Question: I'm doing a project using phonegap 2.4 and the latest facebook plugin
<URL>
my problem is with posting to the user wall feed, I'm able to authenticate the user, get all the proper events for that, etc. but when I'm try to post to a feed (I'm doing the ask for read first then write permissions sequence due a new api inside ios6 and have the publish permission for the user and also I have setup my facebook account on settings, ah and also I I'm using facebook sdk 3.1) the console just trough and error
***** Terminating app due to uncaught exception 'NSInternalInconsistencyException', reason: '-[__NSCFDictionary removeObjectForKey:]: mutating method sent to immutable object'**
is trying to remove and object from and inmutable dictionary, but why? where? how to solve this?
this what my js methond is trying to do
'''
var params = {
method: 'feed',
name: 'Facebook Dialogs',
link: 'https://developers.facebook.com/docs/reference/dialogs/',
picture: 'http://fbrell.com/f8.jpg',
caption: 'Reference Documentation',
description: 'Dialogs provide a simple, consistent interface for applications to interface with users.'
};
FB.ui(params, function(obj) { console.log(obj); });
'''
the error is when is calling

I really don't know what to do, or where I can start looking, thanks for any help!!!
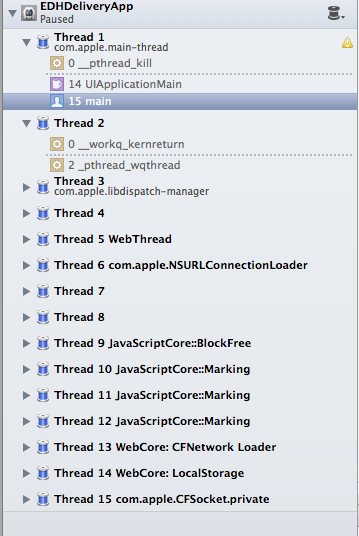
Answer: This is caused by a bug in the FacebookConnect plugin following the Cordova 2.4.0 release (which uses NSJSONSerialization, and so returned objects are now immutable).
A pull request has been made on Github which contains the fixes:
<URL>
In the meantime, you could manually make the following changes to FacebookConnectPlugin.m:
Replace line 284:
'''
NSMutableDictionary *options = [[command.arguments lastObject] mutableCopy];
'''
Add the following after line 310:
'''
[options release];
'''